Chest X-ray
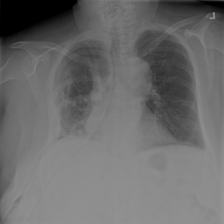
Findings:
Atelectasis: negative
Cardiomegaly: negative
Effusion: negative
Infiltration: negative
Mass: negative
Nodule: negative
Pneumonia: negative
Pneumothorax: negative
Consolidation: negative
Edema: negative
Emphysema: positive
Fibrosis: negative
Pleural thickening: negative
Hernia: negative